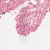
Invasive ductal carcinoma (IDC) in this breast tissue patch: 0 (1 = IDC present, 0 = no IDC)